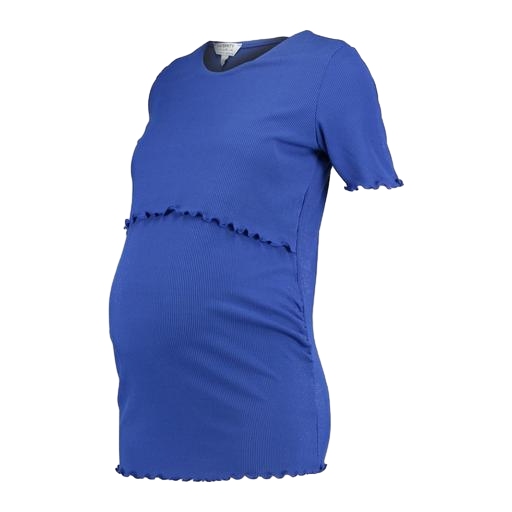
blue maternity/nursing top, blue maternity top embroidery, blue ava lace maternity top, white background